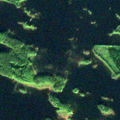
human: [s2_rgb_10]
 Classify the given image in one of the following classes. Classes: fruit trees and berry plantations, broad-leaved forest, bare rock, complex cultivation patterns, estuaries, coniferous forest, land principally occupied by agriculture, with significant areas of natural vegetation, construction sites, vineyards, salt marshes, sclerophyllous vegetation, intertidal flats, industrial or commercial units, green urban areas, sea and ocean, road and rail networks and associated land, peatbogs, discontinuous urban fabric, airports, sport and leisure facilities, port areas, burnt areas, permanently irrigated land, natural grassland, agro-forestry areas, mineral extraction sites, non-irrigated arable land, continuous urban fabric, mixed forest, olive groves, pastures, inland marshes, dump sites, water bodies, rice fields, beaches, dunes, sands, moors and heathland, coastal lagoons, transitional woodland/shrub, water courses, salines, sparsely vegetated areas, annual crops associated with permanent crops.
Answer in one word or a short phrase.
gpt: mixed forest, water bodies